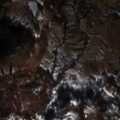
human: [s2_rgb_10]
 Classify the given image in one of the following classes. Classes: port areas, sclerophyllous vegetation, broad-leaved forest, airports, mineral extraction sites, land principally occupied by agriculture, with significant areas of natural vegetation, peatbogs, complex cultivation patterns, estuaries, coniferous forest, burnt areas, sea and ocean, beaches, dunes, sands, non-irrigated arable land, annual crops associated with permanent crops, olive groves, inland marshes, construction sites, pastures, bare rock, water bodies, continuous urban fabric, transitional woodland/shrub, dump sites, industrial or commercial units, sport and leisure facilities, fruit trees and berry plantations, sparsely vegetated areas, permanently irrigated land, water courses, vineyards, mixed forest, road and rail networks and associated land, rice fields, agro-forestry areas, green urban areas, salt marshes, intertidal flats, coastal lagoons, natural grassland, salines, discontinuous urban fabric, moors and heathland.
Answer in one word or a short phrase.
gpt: discontinuous urban fabric, complex cultivation patterns, land principally occupied by agriculture, with significant areas of natural vegetation, broad-leaved forest